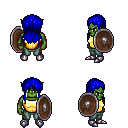
a pixel art fantasy rpg character, male body template, orc, green skin, gold chest armor, teal pants, blue unkempt hairstyle, metal boots, shield, four views (front, back, left, right), 2x2 character sprite sheet, small pixel art, hard edges, no anti-aliasing